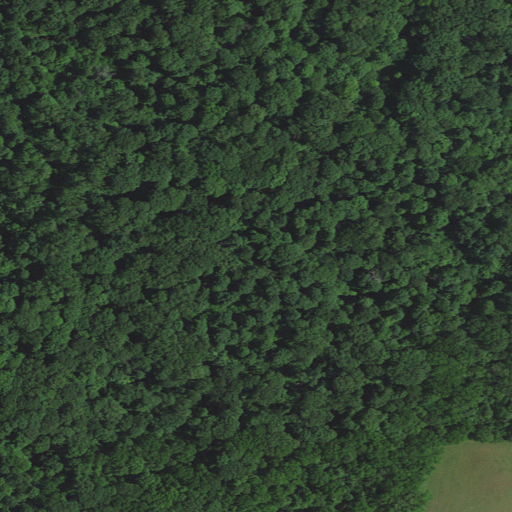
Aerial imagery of mountain in Indiana named The Knobs containing deciduous forest, woody wetlands, cultivated crops, and pasture